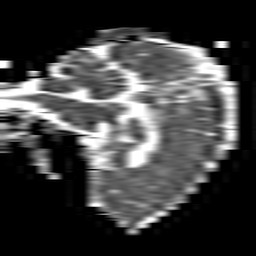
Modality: ADC
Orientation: sagittal
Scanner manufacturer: philips
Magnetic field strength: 1.5 T
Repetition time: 3.4 s
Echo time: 0.06899 s